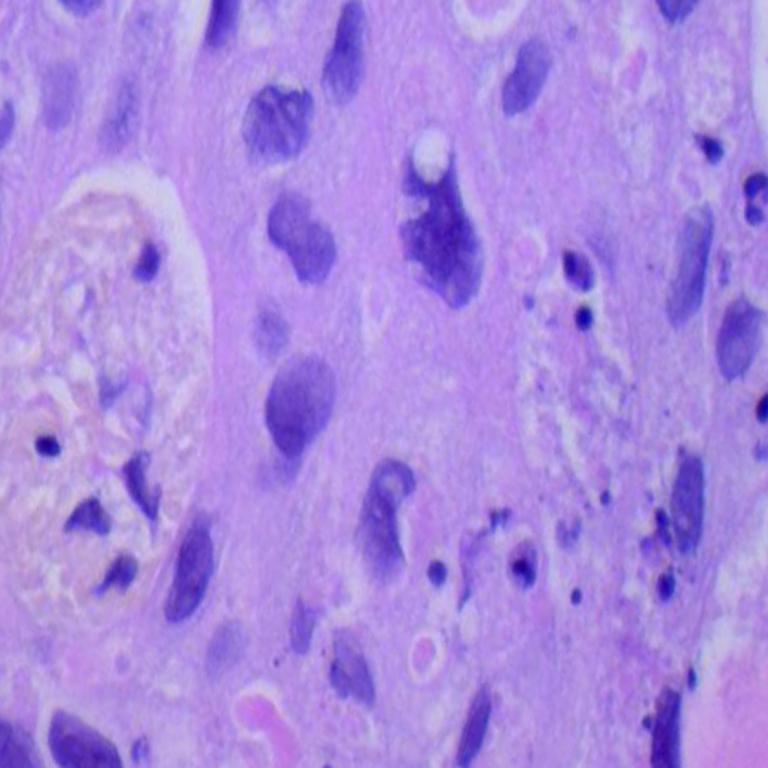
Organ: lung
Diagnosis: squamous carcinomas